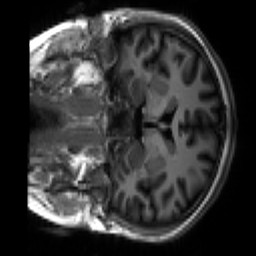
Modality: T1w
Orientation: coronal
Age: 20
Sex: male
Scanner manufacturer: siemens
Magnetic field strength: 3 T
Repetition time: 2.3 s
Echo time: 0.00266 s